Question: I searched for many question/ forums for implementing Bootstrap Collapse & below is the code I wrote for it :
'''
<div class="navbar-collapse in" id="main-menu" style="background-color: rgb(248, 248, 248); height: auto;">
<div class="zone zone-navigation" shape-id="7">
<article class="widget-MainMenu widget-navigation widget-menu-widget widget" shape-id="8">
<div class="nav navbar-nav menu menu-main-menu acc-navbar-menu" shape-id="9">
<!-- For menu -->
<li class="dropdown active first" shape-id="12">
<a href="/" class="dropdown-toggle" data-toggle="dropdown" shape-id="12">Home&nbsp;<i class="fa fa-angle-down" shape-id="12"></i></a>
<ul class="dropdown-menu" shape-id="12">
<li shape-id="14">
<a href="/t2" class="submenu" shape-id="14">T2</a>
</li>
<li shape-id="16">
<a href="/test1" class="submenu" shape-id="16">T1</a>
</li>
</ul>
</li>
<li shape-id="18">
<a href="/team-blog-post" class="submenu" shape-id="18">Blog</a>
</li>
<li shape-id="20">
<a href="/home" class="submenu" shape-id="20">Online Nexgen</a>
</li>
<li shape-id="22">
<a href="/testpage1" class="submenu" shape-id="22">TestPage1</a>
</li>
<li class="last" shape-id="24">
|<a href="/testpage2" class="submenu" shape-id="24">TestPage2</a>
</li>
</div>
</article>
</div>
</div>
'''
This turns out to be like this :
Without expanding sub-items It seems to be working fine
but When I expand it :

First one is coming fine, but when expanded it overlaps another lis. Instead it should work like a collapse/accordion. It seems to be I am doing some silly mistake in my code. Please suggest..!
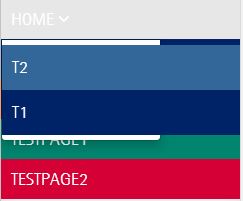
Answer: The following is simple example for accordion widget using Twitter Bootstrap collapsible components:
'''
<form>
<div style="margin: 20px; width: 200px;">
<div class="panel-group" id="accordion">
<div class="panel panel-default">
<div class="panel-heading">
<h4 class="panel-title">
<a data-toggle="collapse" data-parent="#accordion" href="#collapseOne">Accordion Panel
1</a>
</h4>
</div>
<div id="collapseOne" class="panel-collapse collapse in">
<div class="panel-body">
<p>
This is from Accordion Panel 1
</p>
</div>
</div>
</div>
<div class="panel panel-default">
<div class="panel-heading">
<h4 class="panel-title">
<a data-toggle="collapse" data-parent="#accordion" href="#collapseTwo">Accordion Panel
2</a>
</h4>
</div>
<div id="collapseTwo" class="panel-collapse collapse">
<div class="panel-body">
<p>
This is from Accordion Panel 2</p>
</div>
</div>
</div>
<div class="panel panel-default">
<div class="panel-heading">
<h4 class="panel-title">
<a data-toggle="collapse" data-parent="#accordion" href="#collapseThree">Accordion Panel
3</a>
</h4>
</div>
<div id="collapseThree" class="panel-collapse collapse">
<div class="panel-body">
<p>
This is from Accordion Panel 3</p>
</div>
</div>
</div>
</div>
</div>
</form>
'''